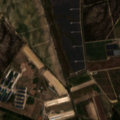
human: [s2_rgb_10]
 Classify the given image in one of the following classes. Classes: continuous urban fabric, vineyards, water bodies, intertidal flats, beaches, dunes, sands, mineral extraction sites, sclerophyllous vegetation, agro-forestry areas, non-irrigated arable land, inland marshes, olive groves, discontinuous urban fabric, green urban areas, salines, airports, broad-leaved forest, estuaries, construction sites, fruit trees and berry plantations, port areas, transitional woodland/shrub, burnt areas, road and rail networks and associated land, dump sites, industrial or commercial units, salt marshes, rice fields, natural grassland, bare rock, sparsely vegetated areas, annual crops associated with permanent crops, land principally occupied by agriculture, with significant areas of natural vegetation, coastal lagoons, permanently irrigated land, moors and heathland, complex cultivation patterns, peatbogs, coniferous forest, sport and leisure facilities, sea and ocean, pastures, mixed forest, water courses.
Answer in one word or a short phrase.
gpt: continuous urban fabric